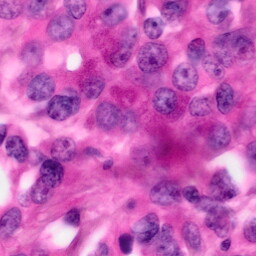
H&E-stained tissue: Pancreatic